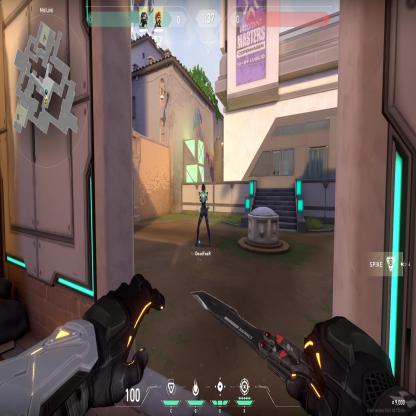
Label: teammate